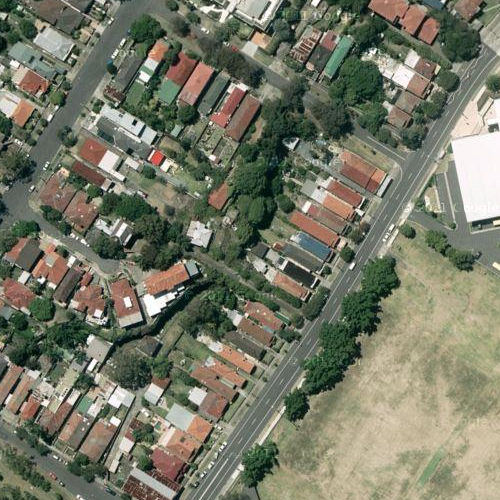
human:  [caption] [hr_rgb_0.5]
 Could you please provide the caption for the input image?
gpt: A residential area with houses arranged neatly while many plants on the roadside .

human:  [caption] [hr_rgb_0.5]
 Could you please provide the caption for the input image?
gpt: Lots of houses are densely arranged and divided by some roads .

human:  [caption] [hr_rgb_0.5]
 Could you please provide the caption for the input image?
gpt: A residential area with houses arranged neatly and some roads go through this area .

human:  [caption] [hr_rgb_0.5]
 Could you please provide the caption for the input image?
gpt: There are many houses arranged neatly and divided by some roads .

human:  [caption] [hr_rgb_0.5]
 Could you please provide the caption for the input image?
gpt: A residential area with houses densely arranged and divided by some roads .